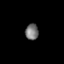
Tissue: prostate
Cell type: T cells
Senescence score: 0.706
Nuclear area (px): 204
Mean DAPI intensity: 118.417